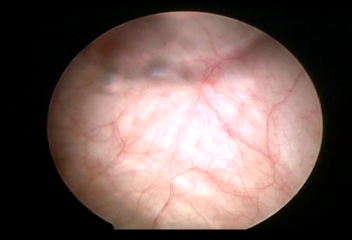
Modality: WLC
Class: Foreign bodies
Subclass: AirBubble
Bladder cancer association: No
Annotated structures: Air bubble